Interaction volume radius: 5 \u00c5
Interaction volume height: 10 \u00c5
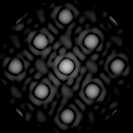
Disorder parameter: 0.04642